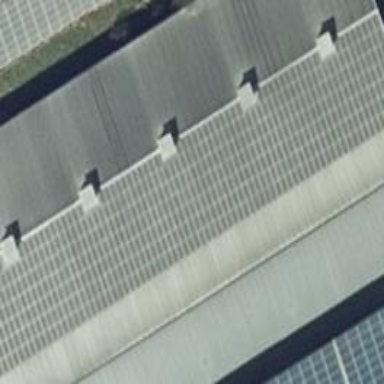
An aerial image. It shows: Solar photovoltaic panel generator producing electricity in small installation.